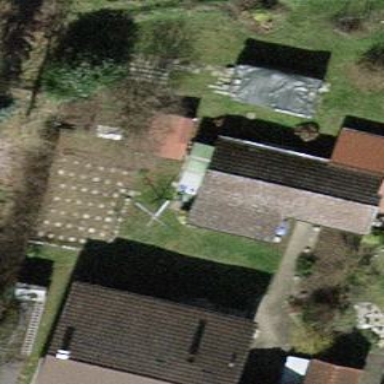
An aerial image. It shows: Shed.